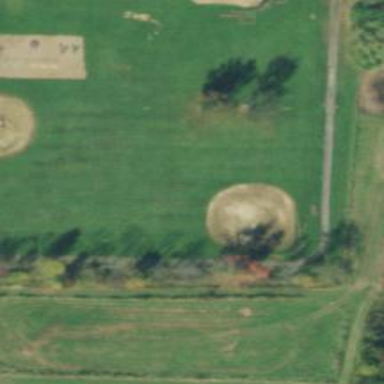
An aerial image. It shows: Baseball pitch for leisure land.